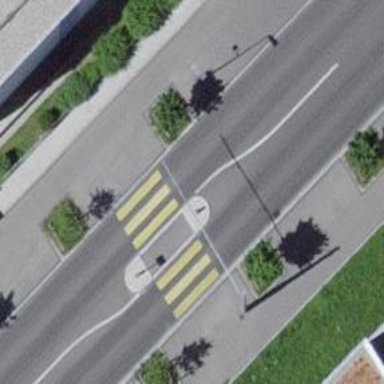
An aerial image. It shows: Uncontrolled crossing with pedestrian island.